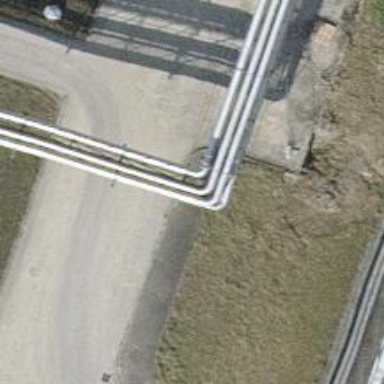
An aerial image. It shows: Pipeline structure.